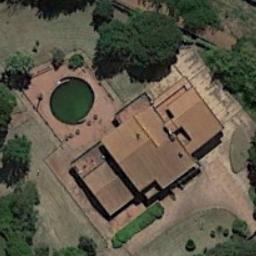
Label: residential